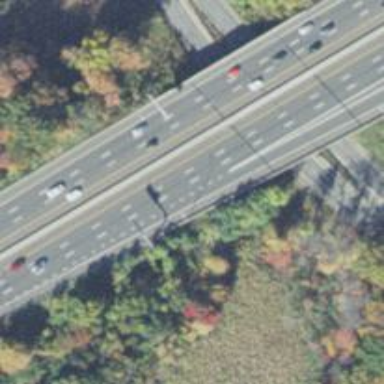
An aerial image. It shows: Asphalt motorway.